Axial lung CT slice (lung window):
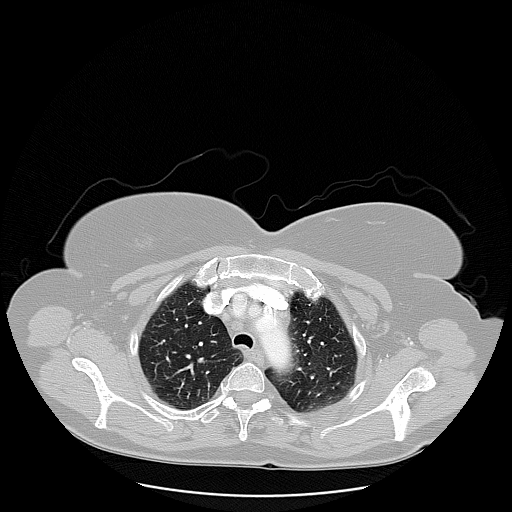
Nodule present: no